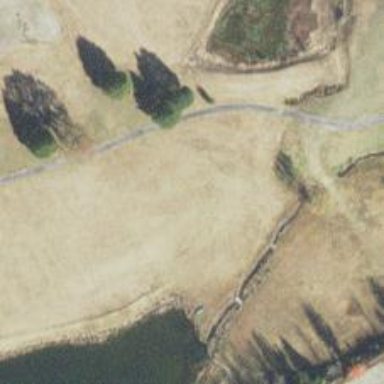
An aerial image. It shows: Golf hole.